Question: I want to return all IDs of my process (Processo class) (apply filters and order before), something like this:
Url: 'api/processos/getIds?&$filter=(Id eq 1)'
'''
public IEnumerable<int> getIds(ODataQueryOptions opts)
{
var results = Repositorio.Query<Processo>();
results = opts.ApplyTo(results) as IQueryable<Processo>;
return results.Select(p => p.Id).ToArray();
}
'''
## Error

> Full image in: <URL>
---
## Exception
'''
System.ArgumentException was unhandled by user code
HResult=-<PHONE>
Message=Cannot apply ODataQueryOptions of 'System.Int32' to IQueryable of 'CreditoImobiliarioBB.Model.Processo'.
Parameter name: query
Source=System.Web.Http.OData
ParamName=query
StackTrace:
at System.Web.Http.OData.Query.ODataQueryOptions'1.ValidateQuery(IQueryable query)
at System.Web.Http.OData.Query.ODataQueryOptions'1.ApplyTo(IQueryable query)
at CreditoImobiliarioBB.Web.Api.processosController.getIds(ODataQueryOptions opts) in w:\Clients\creditoimobiliariobb.com.br\src\CreditoImobiliarioBB\CreditoImobiliarioBB.Web\Api\processosController.cs:line 39
at lambda_method(Closure , Object , Object[] )
at System.Web.Http.Controllers.ReflectedHttpActionDescriptor.ActionExecutor.<>c__DisplayClass13.<GetExecutor>b__c(Object instance, Object[] methodParameters)
at System.Web.Http.Controllers.ReflectedHttpActionDescriptor.ActionExecutor.Execute(Object instance, Object[] arguments)
at System.Web.Http.Controllers.ReflectedHttpActionDescriptor.<>c__DisplayClass5.<ExecuteAsync>b__4()
at System.Threading.Tasks.TaskHelpers.RunSynchronously<URL>
InnerException:
'''
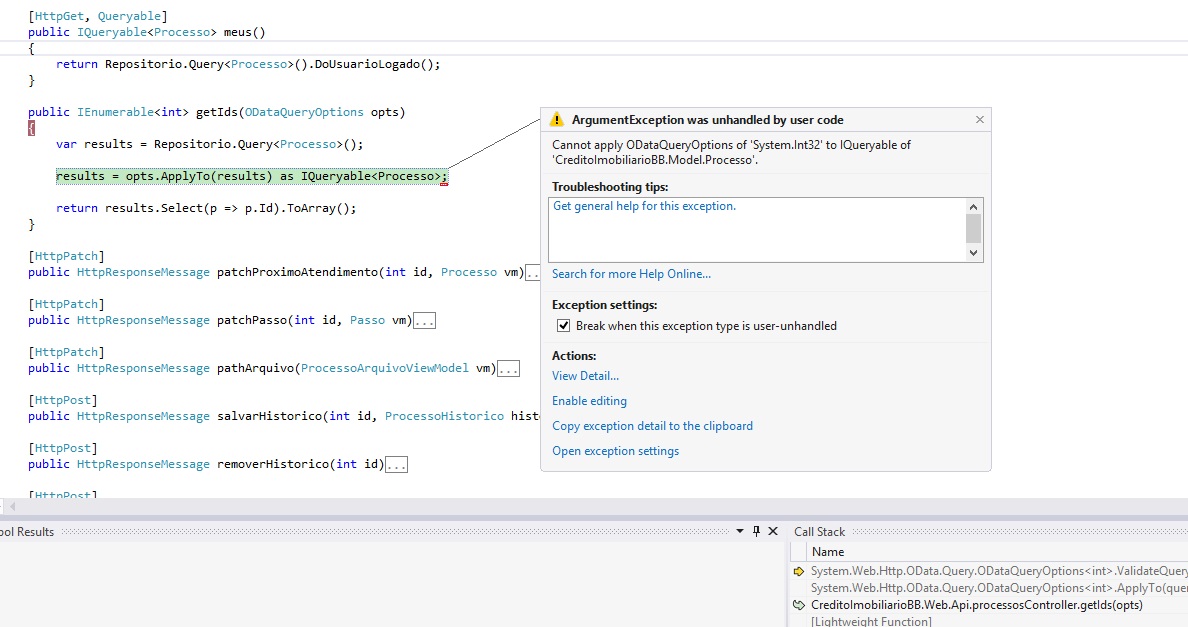
Answer: You need to give ODataQueryOptions a type argument, otherwise it will use the action's return type to build the options. Here is the fixed code:
'''
public IEnumerable<int> getIds(ODataQueryOptions<Processo> opts)
{
var results = Repositorio.Query<Processo>();
results = opts.ApplyTo(results) as IQueryable<Processo>;
return results.Select(p => p.Id).ToArray();
}
'''